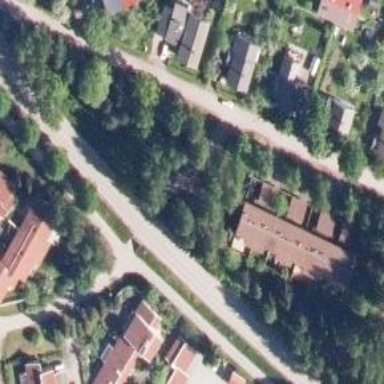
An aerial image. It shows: Asphalt cycleway.